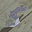
Label: 5